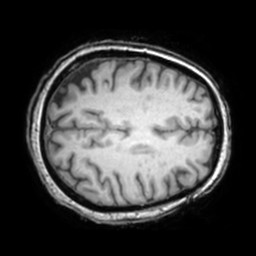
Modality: T1w
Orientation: axial
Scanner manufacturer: philips
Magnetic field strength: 3 T
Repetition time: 0.009886 s
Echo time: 0.004599 s